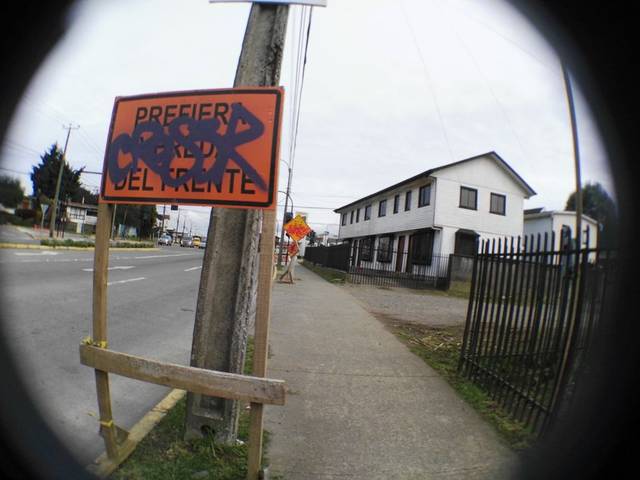
Region: Chile
Coordinates: -39.823, -73.235